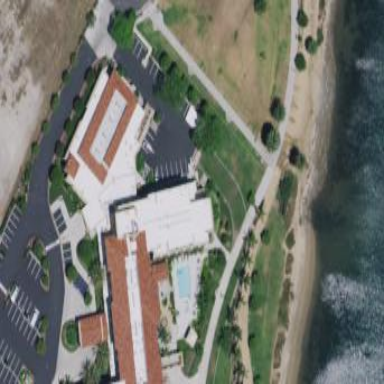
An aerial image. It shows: Hotel building.